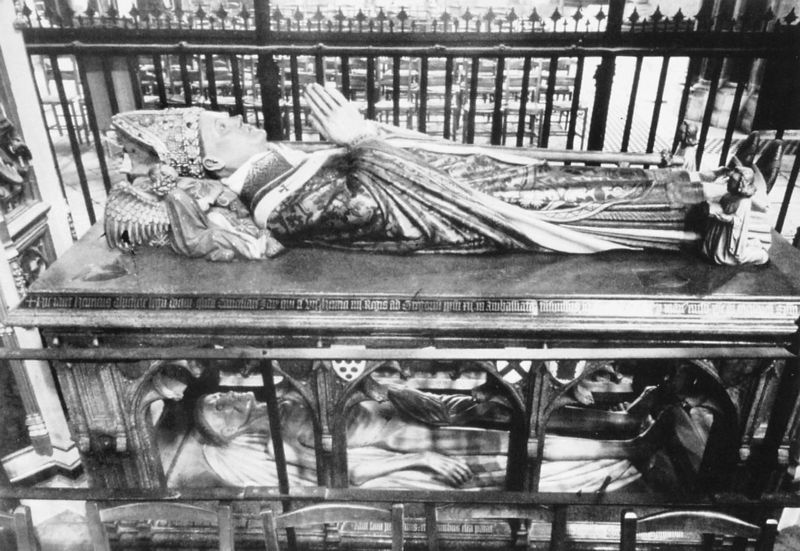
Titel: Grabmal für Henry Chichele
Standort: Canterbury, Kathedrale (EU - GB)
Schlagwörter: mann, weiß, glas, grau, hut, schwarz, zaun, leiche, tod, tot, toter, hände, gitter, kirche, figur, gewand, mantel, krone, engel, skulptur, statue, liegen, zwei, bischof, könig, papst, bett, plastik, foto, knochen, kloster, schwarz weiß, scharz, beten, gebet, sarg, stäbe, grab, leichnam, priester, heiliger, mitra, tiara, heilig, betend, mausoleum, schrein, reliquie, skultpur, sarkophag, stifter, schriftband, häne, gewnd, barre, mumie, kristlich, glassarg, gtab